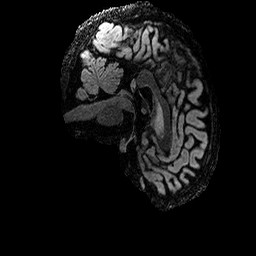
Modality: FLAIR
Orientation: sagittal
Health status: ill
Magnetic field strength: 3 T